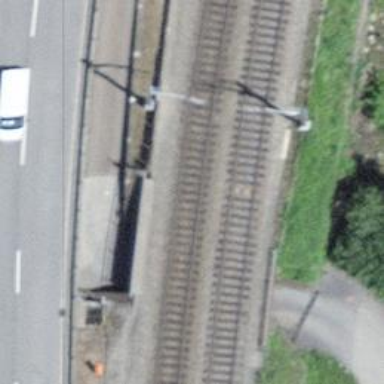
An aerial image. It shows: Bridge over electrified railway with contact line.